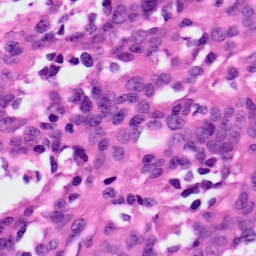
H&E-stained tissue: Ovarian